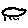
Label: cloud